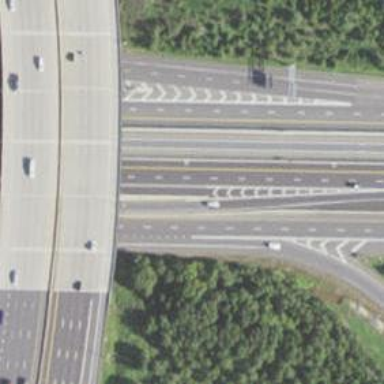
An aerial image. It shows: Motorway junction.